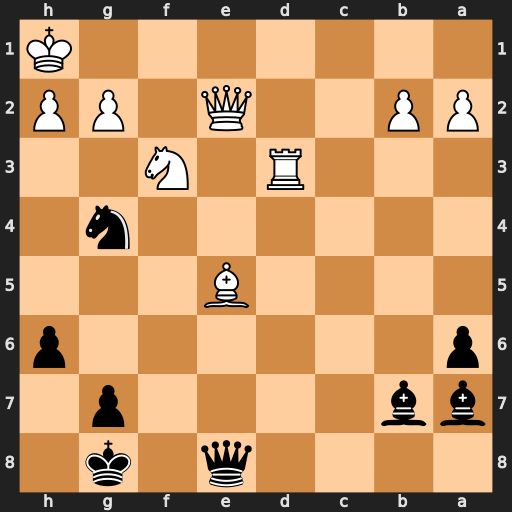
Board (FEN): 4q1k1/bb4p1/p6p/4B3/6n1/3R1N2/PP2Q1PP/7K
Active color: b
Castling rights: -
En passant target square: -
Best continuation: Nf2+ Kg1 Nxd3+